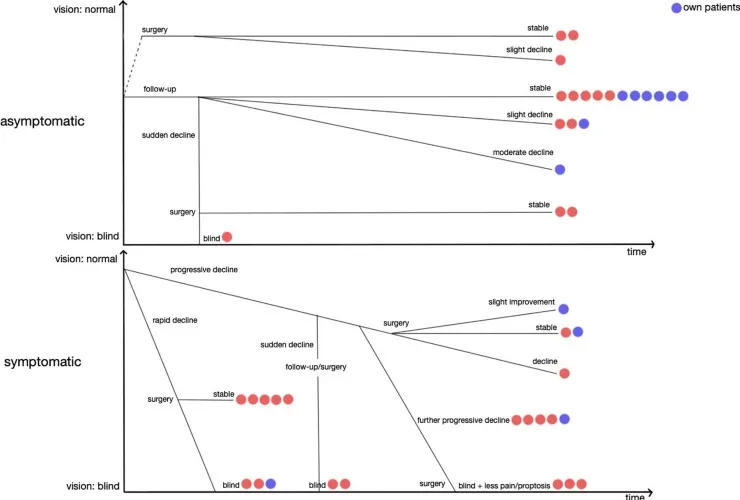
Possible clinical scenarios in patients with optic nerve hemangioblastomas. (Red dots = own patients. Blue dots = literature patients with available progression data. One dot represents one patient. Horizontal axis = progression over time. Vertical axis = vision, blind to normal).
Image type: pathology (immunostaining)